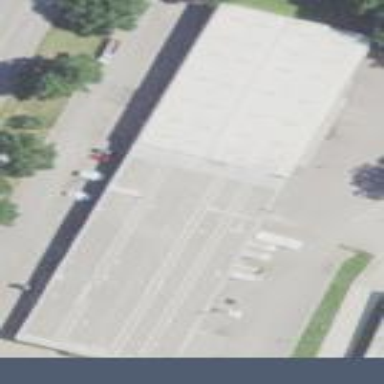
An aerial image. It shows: Commercial building.